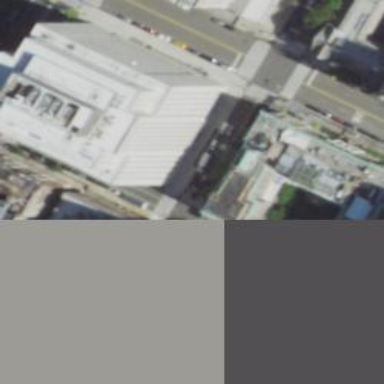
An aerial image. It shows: Building.